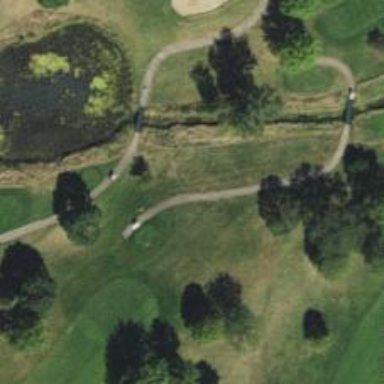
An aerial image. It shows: Service road with high-quality grade1 tracktype. It resembles golf cart path.